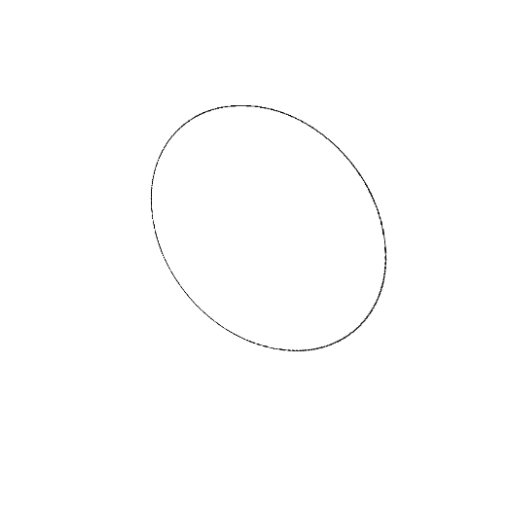
Crossing number: 0